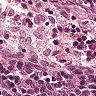
Metastatic tissue present: no